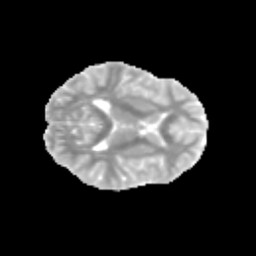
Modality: MD
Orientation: axial
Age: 13
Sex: female
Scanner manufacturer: siemens
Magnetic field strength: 3 T
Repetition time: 3.8 s
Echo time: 0.07 s